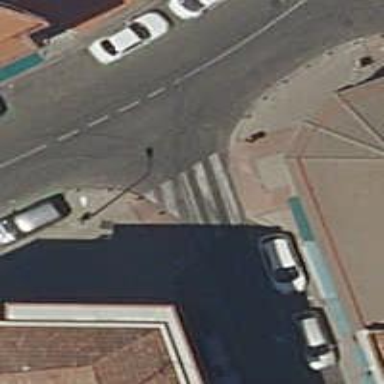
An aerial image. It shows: Zebra crossing on the road.